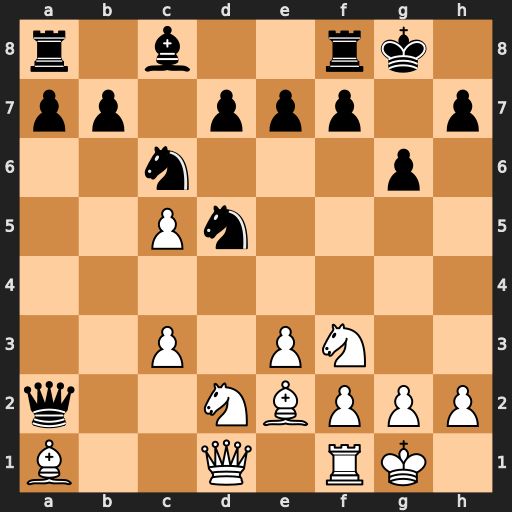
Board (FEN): r1b2rk1/pp1ppp1p/2n3p1/2Pn4/8/2P1PN2/q2NBPPP/B2Q1RK1
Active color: w
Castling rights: -
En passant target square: -
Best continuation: Bc4 Nxe3 fxe3